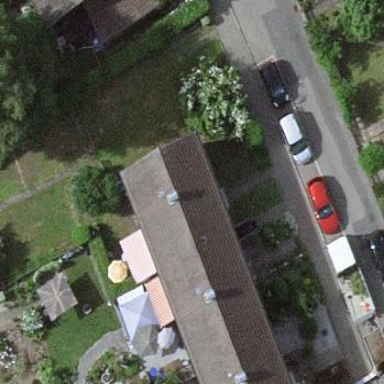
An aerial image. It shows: Gabled house with grey roof.